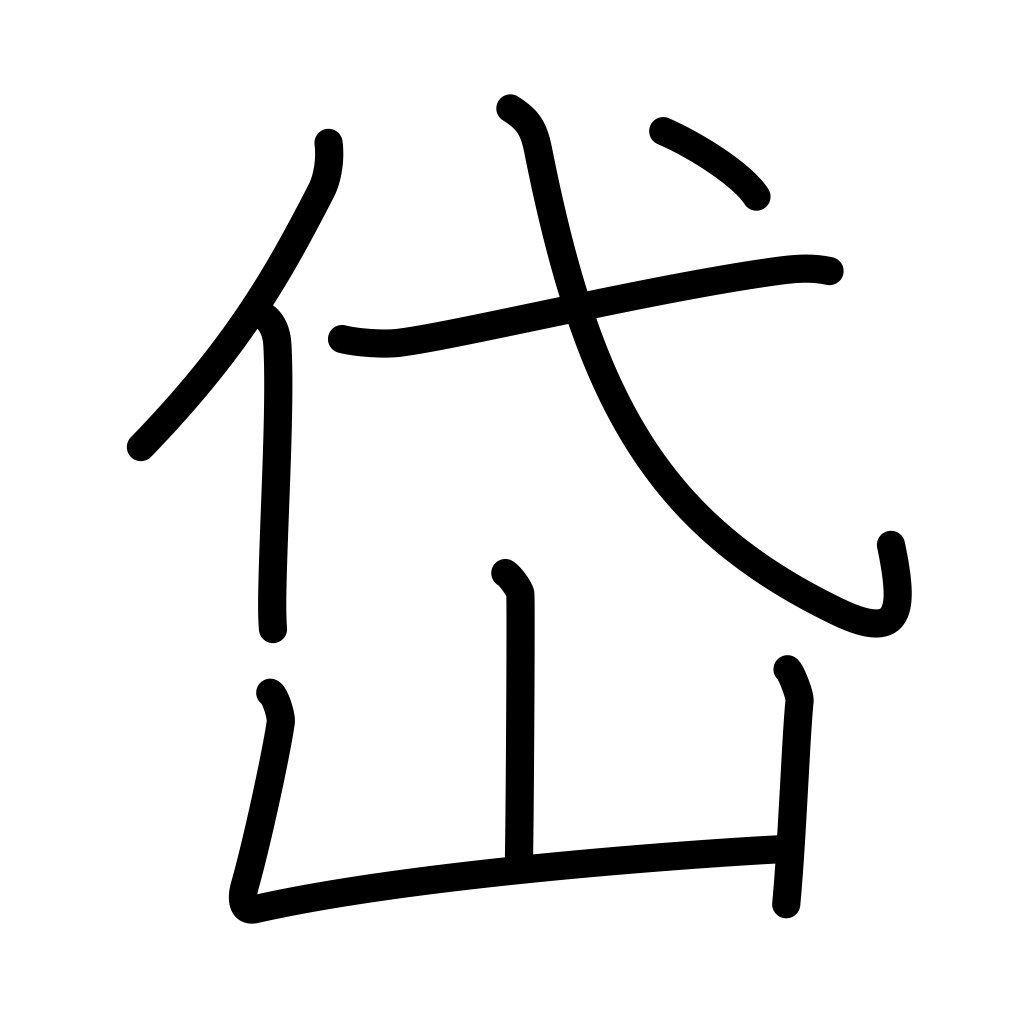
Meaning: old name for a Chinese mountain, Taishan